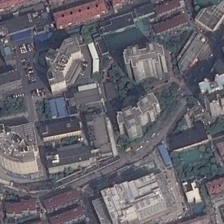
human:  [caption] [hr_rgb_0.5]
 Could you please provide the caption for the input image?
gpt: many tall buildings and some green trees are in a commercial area .

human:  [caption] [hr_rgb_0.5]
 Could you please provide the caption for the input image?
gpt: many tall buildings and some green trees are in a commercial area .

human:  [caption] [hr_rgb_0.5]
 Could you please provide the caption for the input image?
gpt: many tall buildings and some green trees are in a commercial area .

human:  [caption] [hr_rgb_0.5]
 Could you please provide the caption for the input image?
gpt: many tall buildings and some green trees are in a commercial area .

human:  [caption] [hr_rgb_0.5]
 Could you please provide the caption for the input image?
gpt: many tall buildings and some green trees are in a commercial area .